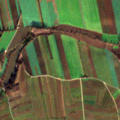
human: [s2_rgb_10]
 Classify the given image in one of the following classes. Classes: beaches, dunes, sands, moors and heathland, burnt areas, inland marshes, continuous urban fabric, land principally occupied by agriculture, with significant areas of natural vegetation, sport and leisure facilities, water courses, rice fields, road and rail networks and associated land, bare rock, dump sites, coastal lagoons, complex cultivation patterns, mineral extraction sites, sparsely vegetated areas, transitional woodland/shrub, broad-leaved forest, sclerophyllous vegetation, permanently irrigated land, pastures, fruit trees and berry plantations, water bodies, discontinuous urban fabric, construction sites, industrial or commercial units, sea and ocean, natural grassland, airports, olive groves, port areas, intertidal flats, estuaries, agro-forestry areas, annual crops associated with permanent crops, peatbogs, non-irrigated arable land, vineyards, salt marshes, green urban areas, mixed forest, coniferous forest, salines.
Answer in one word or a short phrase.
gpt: non-irrigated arable land, vineyards, land principally occupied by agriculture, with significant areas of natural vegetation, broad-leaved forest